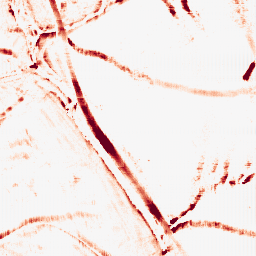
Category: morphological
Decomposition family: morphological_rect
Decomposition parameters: operation: opening
width: 10
height: 10
Upsampling method: fft_zeropad
Upsampling parameters: scale: 2
Upsampling scale: 2